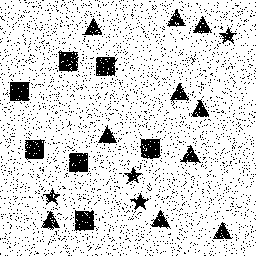
Squares: 7
Triangles: 10
Stars: 4
Total shapes: 21